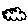
Label: cloud